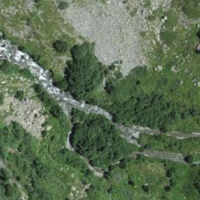
EUNIS habitat code: 31
Species observed at this site:
Larix decidua